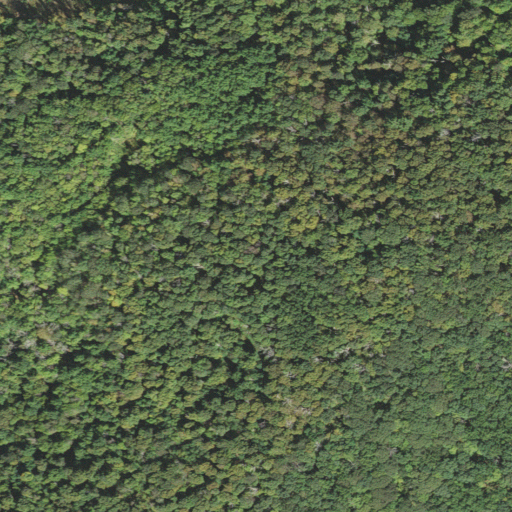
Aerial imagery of mountain in West Virginia named Rich Knob containing deciduous forest, evergreen forest, shrub, and grassland